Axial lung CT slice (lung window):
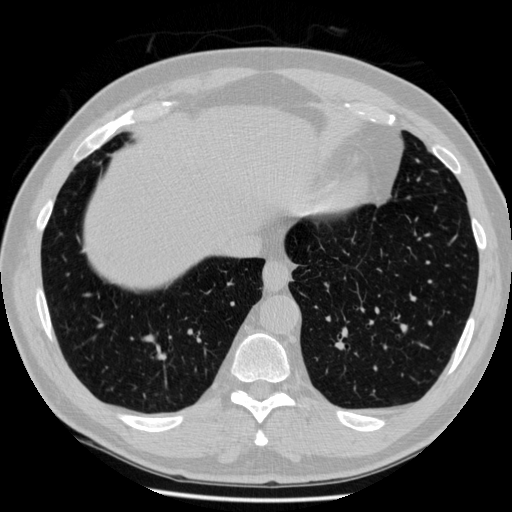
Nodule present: no